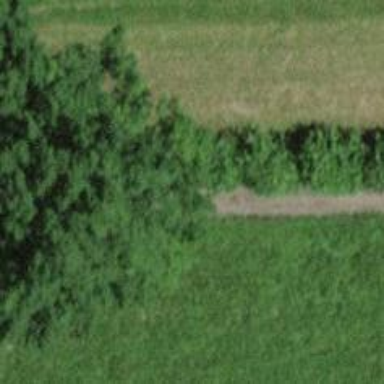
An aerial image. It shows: Shrub in its natural environment.